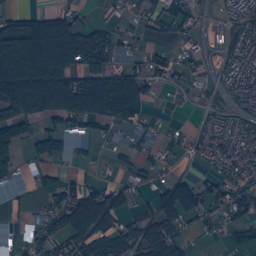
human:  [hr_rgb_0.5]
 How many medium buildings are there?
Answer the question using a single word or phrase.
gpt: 17

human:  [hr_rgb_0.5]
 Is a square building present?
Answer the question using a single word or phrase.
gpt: yes

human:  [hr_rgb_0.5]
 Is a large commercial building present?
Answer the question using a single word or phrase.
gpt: yes

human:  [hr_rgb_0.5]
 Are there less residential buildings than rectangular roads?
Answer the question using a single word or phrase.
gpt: no

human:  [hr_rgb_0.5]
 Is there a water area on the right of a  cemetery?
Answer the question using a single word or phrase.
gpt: yes

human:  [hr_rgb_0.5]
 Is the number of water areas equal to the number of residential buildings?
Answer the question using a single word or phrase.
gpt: no

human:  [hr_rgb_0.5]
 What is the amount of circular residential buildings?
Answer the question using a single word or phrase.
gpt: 4

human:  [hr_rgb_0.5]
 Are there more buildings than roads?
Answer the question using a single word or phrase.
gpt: yes

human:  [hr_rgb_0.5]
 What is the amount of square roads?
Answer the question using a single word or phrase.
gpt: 0

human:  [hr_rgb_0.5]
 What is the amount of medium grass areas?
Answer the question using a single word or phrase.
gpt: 92

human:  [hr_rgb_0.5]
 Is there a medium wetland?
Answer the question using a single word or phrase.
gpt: no

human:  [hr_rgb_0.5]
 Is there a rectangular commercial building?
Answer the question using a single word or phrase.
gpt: yes

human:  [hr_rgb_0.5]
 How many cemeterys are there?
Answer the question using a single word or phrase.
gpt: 20

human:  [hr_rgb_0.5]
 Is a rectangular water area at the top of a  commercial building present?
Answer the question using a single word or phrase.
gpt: yes

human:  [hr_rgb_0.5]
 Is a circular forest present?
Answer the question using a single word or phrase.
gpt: no

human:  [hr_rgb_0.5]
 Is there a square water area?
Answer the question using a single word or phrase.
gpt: yes

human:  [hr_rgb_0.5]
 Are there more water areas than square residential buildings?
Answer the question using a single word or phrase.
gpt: yes

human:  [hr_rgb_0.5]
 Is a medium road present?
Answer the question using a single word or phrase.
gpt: no

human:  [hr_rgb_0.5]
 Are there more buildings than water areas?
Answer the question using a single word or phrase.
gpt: yes

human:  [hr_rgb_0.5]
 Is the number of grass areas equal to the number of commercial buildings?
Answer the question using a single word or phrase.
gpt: no

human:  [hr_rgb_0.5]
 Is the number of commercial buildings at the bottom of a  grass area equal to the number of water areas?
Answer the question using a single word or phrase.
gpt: no

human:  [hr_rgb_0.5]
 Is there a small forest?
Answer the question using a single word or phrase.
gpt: yes

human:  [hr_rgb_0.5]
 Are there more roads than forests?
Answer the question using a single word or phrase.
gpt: yes

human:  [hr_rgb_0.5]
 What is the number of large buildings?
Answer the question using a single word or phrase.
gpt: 18

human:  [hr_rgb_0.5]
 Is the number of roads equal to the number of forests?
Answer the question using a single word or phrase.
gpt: no

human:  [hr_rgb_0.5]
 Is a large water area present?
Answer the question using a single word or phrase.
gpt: yes

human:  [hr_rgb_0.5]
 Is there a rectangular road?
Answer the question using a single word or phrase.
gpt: no

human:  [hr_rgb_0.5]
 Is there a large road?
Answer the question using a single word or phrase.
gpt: no

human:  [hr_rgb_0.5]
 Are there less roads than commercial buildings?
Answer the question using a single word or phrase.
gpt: no

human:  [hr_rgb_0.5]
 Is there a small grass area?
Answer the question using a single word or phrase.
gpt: yes

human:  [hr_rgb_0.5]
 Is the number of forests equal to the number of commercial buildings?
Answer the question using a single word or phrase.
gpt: no

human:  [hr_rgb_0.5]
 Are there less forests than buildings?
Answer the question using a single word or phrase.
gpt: yes

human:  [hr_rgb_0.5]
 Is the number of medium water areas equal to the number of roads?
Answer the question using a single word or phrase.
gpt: no

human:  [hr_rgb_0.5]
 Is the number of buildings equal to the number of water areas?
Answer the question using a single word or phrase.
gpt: no

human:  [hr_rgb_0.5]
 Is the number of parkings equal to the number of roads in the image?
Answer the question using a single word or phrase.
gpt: no

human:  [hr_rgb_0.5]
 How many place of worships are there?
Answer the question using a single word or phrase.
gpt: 3